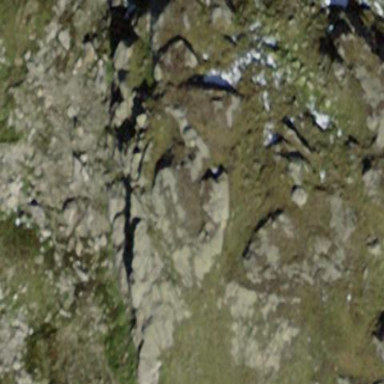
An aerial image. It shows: Landscape dominated by bare rock.